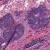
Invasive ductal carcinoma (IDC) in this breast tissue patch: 1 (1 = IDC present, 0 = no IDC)